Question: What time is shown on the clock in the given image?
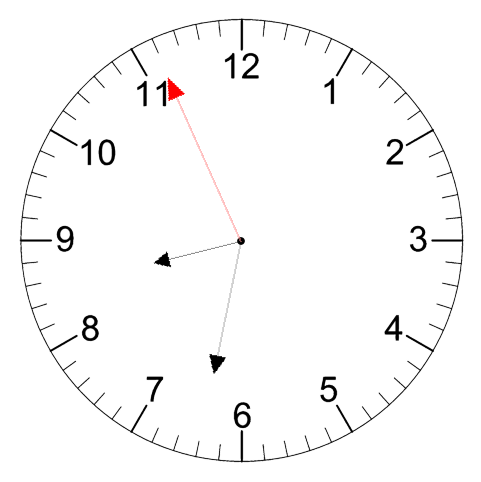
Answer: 08:31:56